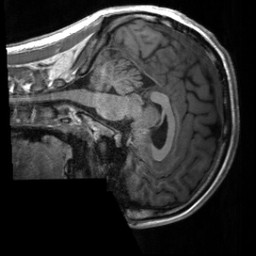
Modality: T1w
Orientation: sagittal
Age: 22
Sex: male
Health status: healthy
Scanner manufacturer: siemens
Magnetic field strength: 3 T
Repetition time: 2 s
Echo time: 0.00232 s